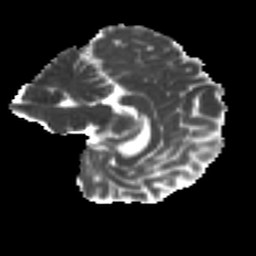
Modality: MD
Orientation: sagittal
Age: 42
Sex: female
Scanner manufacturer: ge
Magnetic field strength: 3 T
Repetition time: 7.8 s
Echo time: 0.0606 s